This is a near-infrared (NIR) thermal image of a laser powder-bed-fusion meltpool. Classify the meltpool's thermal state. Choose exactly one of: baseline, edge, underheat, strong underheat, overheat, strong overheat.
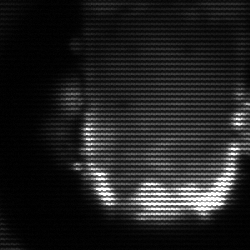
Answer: baseline